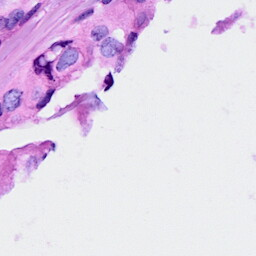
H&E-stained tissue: Breast